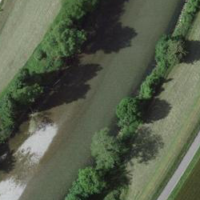
EUNIS habitat code: 15
Species observed at this site:
Cornus sanguinea